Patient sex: M
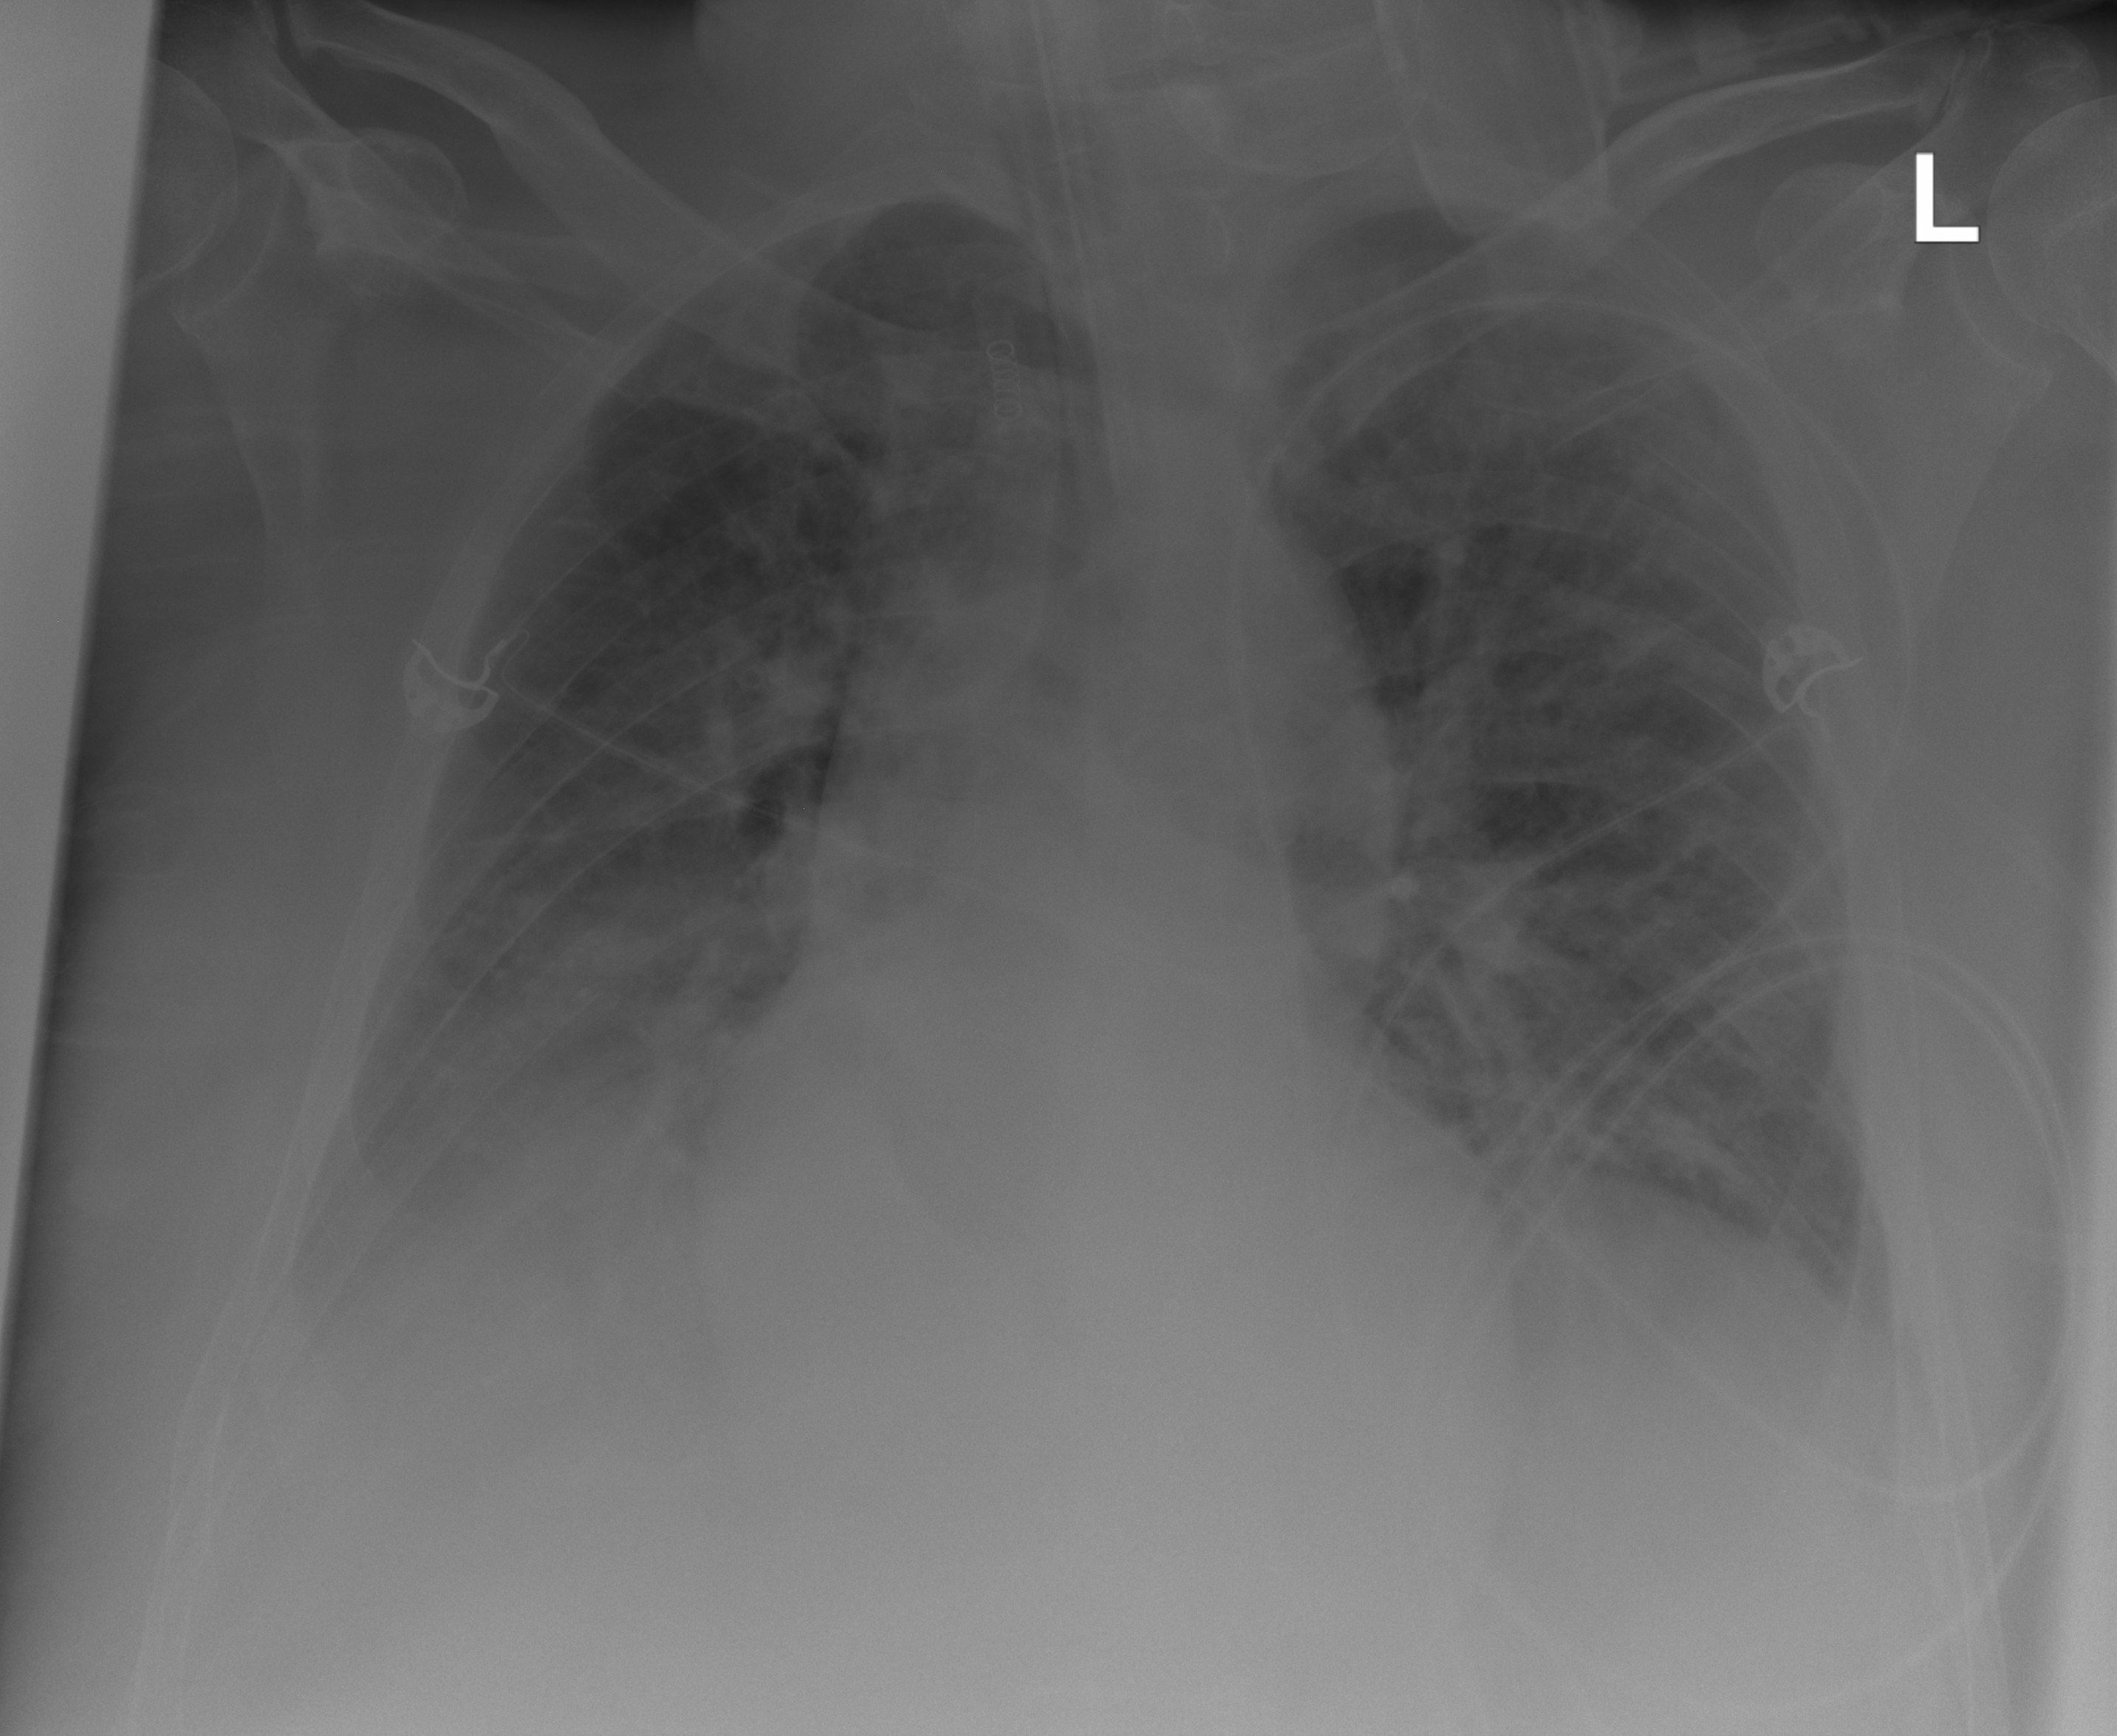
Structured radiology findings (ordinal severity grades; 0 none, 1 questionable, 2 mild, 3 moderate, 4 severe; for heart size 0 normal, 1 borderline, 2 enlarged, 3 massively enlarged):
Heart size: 0
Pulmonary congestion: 0
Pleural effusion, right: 2
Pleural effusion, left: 1
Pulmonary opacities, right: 1
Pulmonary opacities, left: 1
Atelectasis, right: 2
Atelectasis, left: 2